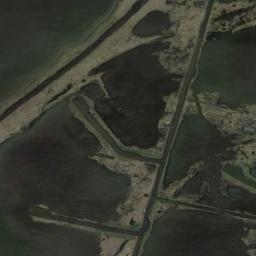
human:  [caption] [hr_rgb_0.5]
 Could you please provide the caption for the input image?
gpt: There are patches of brown marsh plants on the lake in a wetland .

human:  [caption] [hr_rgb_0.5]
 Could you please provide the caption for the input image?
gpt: There are several small islands in the waters of this wetland .

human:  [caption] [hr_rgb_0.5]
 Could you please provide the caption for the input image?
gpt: There are many roads on the wetlands .

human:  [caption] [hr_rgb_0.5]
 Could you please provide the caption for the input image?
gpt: The wetland consists of bare land, Dry plants and water .

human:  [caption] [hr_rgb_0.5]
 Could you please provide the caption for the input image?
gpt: There are some rivers and lakes on the wetland .